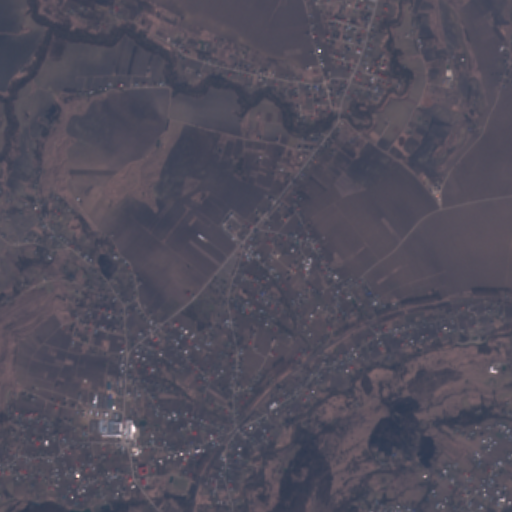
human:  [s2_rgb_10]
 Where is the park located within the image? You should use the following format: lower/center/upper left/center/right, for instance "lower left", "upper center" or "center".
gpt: The park is located in the lower center of the image.
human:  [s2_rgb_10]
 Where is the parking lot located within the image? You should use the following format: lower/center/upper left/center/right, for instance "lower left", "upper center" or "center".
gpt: The parking lot is located in the lower left of the image.
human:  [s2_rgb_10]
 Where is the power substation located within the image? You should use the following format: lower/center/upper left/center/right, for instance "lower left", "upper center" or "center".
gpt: The power substation is located in the lower left of the image.
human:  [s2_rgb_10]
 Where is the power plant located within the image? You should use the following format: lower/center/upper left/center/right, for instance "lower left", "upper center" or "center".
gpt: There is no power plant in the image.